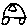
Label: car